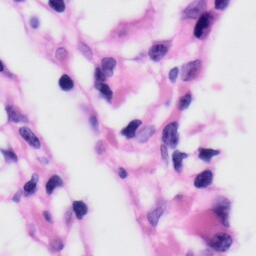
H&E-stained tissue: Skin